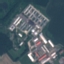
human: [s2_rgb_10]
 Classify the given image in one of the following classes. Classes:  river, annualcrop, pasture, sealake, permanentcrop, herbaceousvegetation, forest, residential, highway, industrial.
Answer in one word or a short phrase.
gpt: Industrial